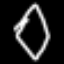
Label: diamond